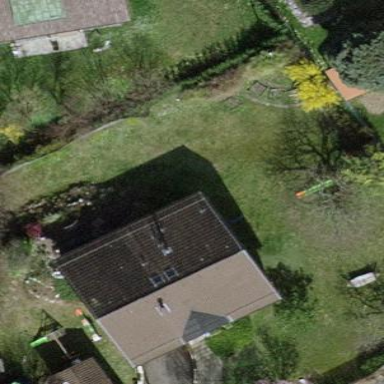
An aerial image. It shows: Garden enclosed by fence.